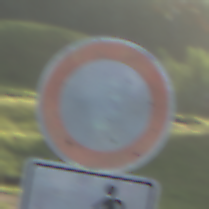
Verkehrszeichen: VerbotFahrzeugeAllerArt
Zusatzzeichen unten: HinweisDurchSinnbild1
Umgebung: Outdoor, Suburban
Tageszeit: SunriseSunset
Wetter: PartlyCloudy
Licht: Natural
Jahreszeit: NotSpecified
Kontrast: HighContrast